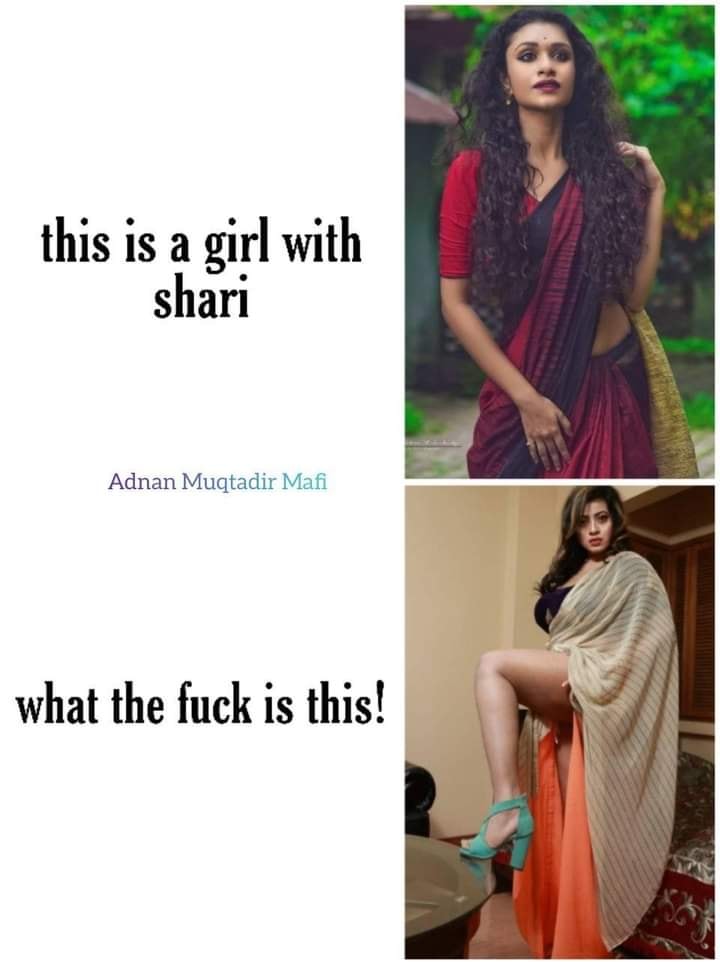
Caption: this is girl with shari  what the fuck is this !
Label: hate